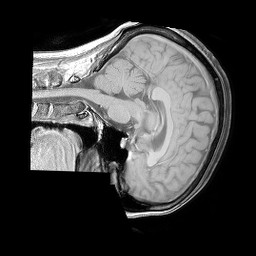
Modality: T1w
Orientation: sagittal
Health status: ill
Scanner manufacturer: philips
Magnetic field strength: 3 T
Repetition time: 0.3787 s
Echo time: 0.002908 s